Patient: sex M, age 44
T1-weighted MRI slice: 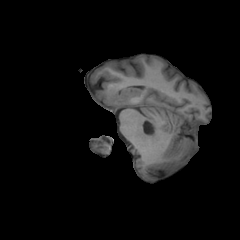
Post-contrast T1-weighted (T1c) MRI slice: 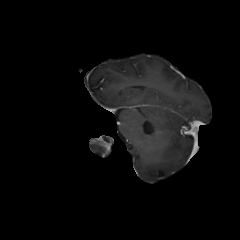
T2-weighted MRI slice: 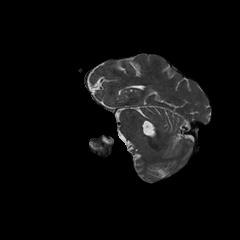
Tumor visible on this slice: no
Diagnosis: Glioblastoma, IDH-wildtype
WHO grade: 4